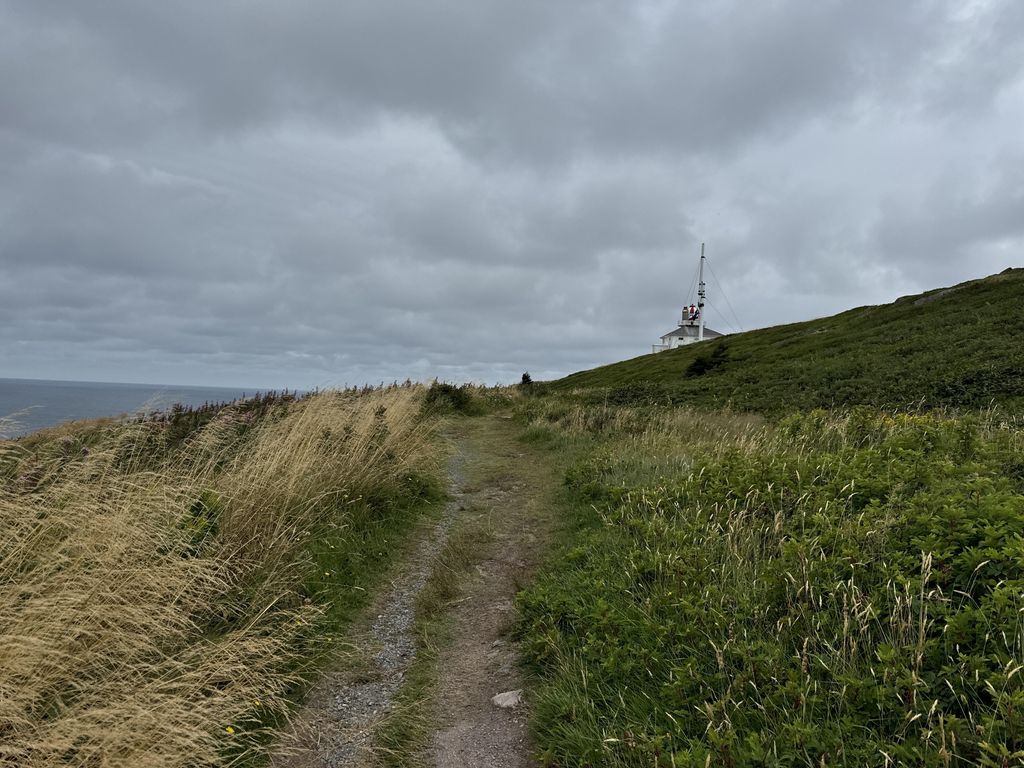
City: st_johns